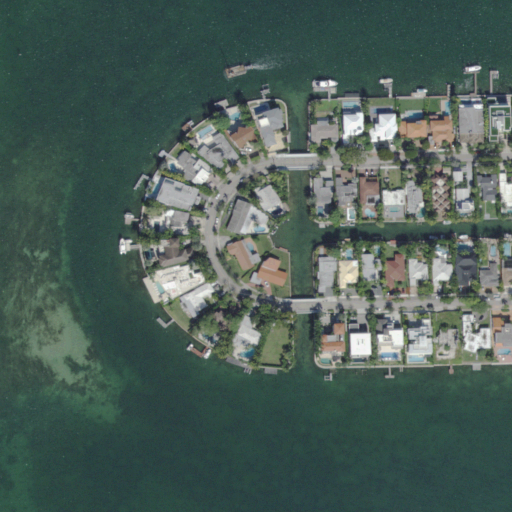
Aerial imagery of cape in Florida named Biscayne Point containing open water, medium intensity development, low intensity development, high intensity development, and open development